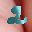
Label: 2